Field crop: maize
Growth stage: 2
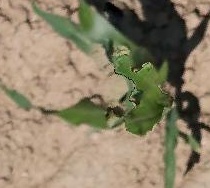
Species: maize